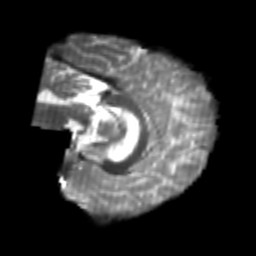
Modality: T2w
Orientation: sagittal
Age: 26
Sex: male
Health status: healthy
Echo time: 0.074 s